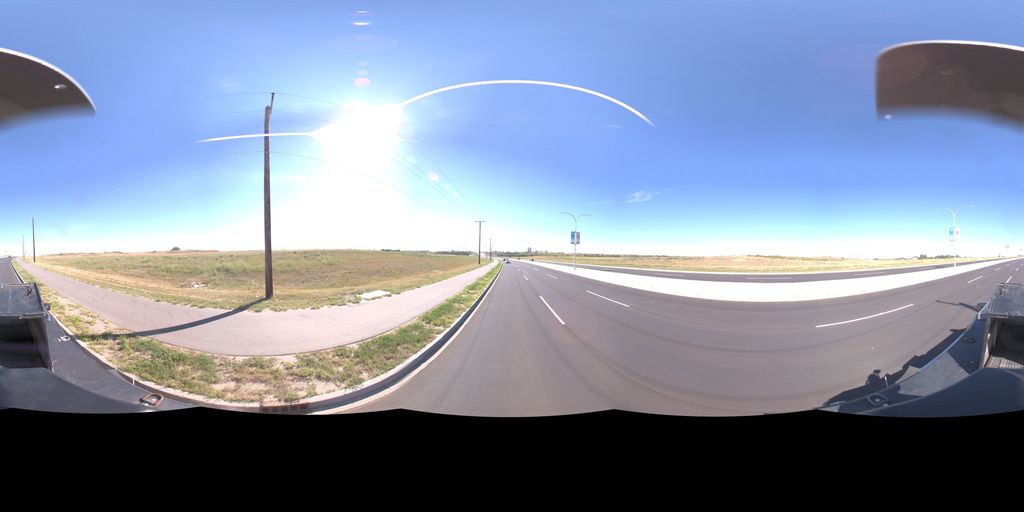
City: saskatoon